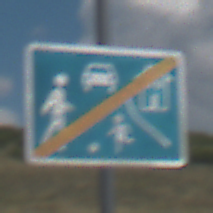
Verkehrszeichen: EndeVerkehrsberuhigterBereich
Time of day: Midday
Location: Outdoor (Nature)
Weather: PartlyCloudy
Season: NotSpecified
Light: Natural